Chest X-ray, PA view. Patient: 2 years old, sex M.
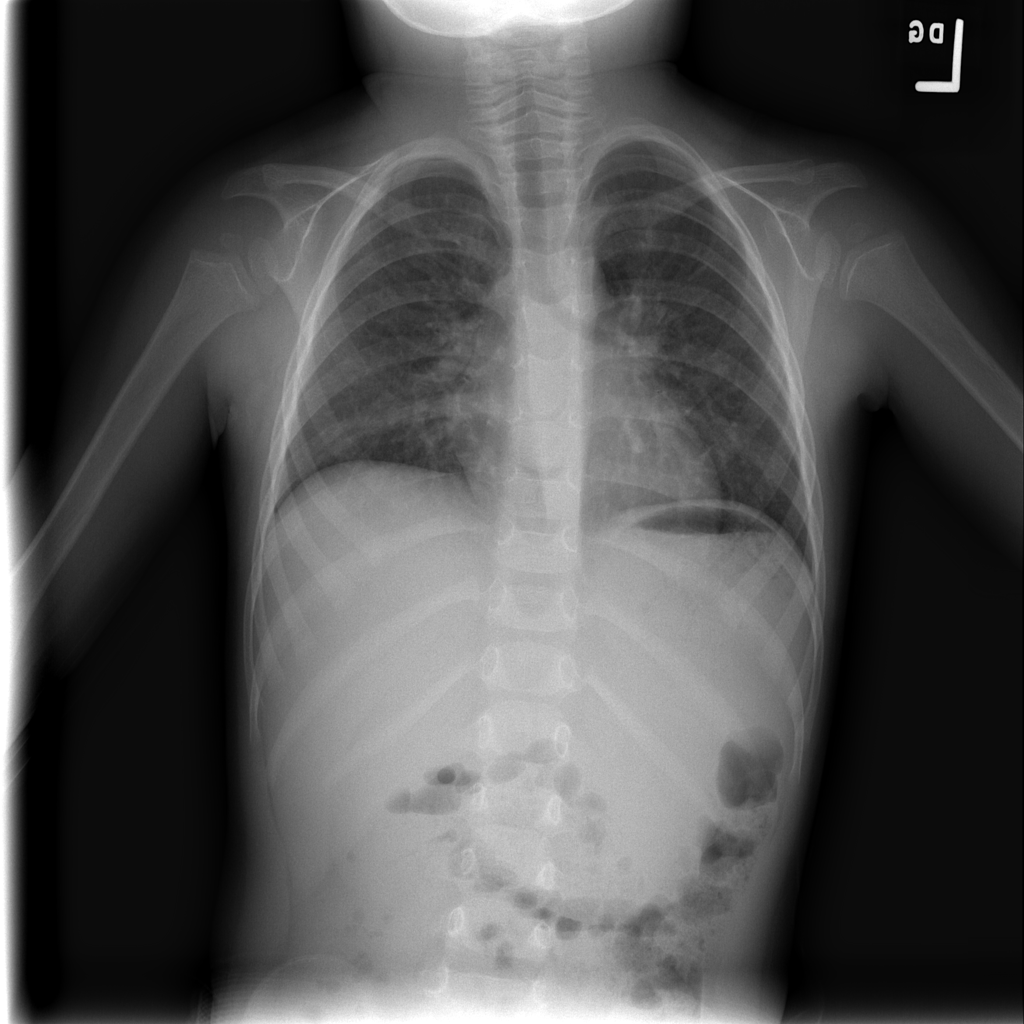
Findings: Infiltration